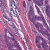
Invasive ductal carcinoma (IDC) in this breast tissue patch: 1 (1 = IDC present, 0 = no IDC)